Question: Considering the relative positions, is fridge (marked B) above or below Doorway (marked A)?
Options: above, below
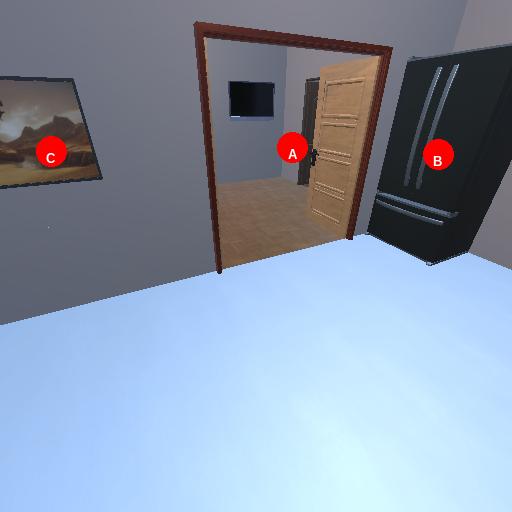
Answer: above